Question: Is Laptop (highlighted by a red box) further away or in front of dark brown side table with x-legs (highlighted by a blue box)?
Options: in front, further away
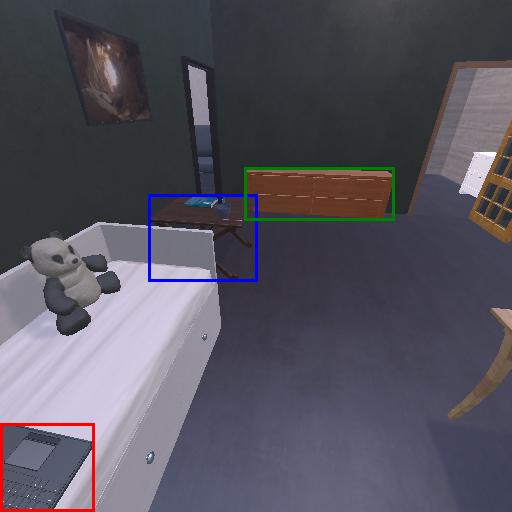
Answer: in front